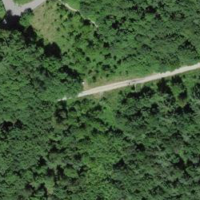
EUNIS habitat code: 43
Species observed at this site:
Cirsium vulgare
Fagus sylvatica